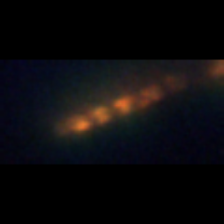
Taxon: Chaetoceros
Group: Diatoms